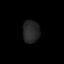
Tissue: lung
Cell type: Epithelial cells
Senescence score: 0.5473
Nuclear area (px): 369
Mean DAPI intensity: 38.217